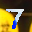
Label: 7